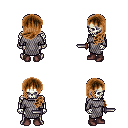
a pixel art fantasy rpg character, male body template, skeleton, chain mail, red pants, brown left-swept hairstyle, maroon shoes, dagger, four views (front, back, left, right), 2x2 character sprite sheet, small pixel art, hard edges, no anti-aliasing